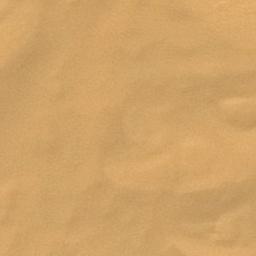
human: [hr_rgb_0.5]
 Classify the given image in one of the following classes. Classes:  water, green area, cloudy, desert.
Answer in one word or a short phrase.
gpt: desert